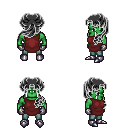
a pixel art fantasy rpg character, male body template, orc, green skin, maroon tunic, teal pants, gray princess hairstyle, metal gloves, metal boots, four views (front, back, left, right), 2x2 character sprite sheet, small pixel art, hard edges, no anti-aliasing